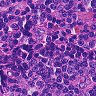
Metastatic tissue present: no